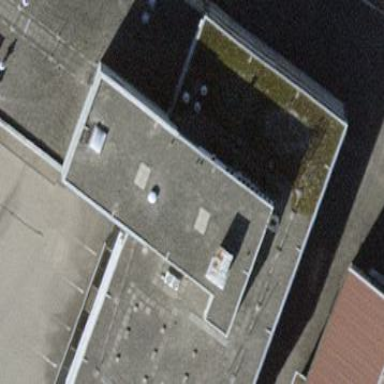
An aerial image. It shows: Part of building.